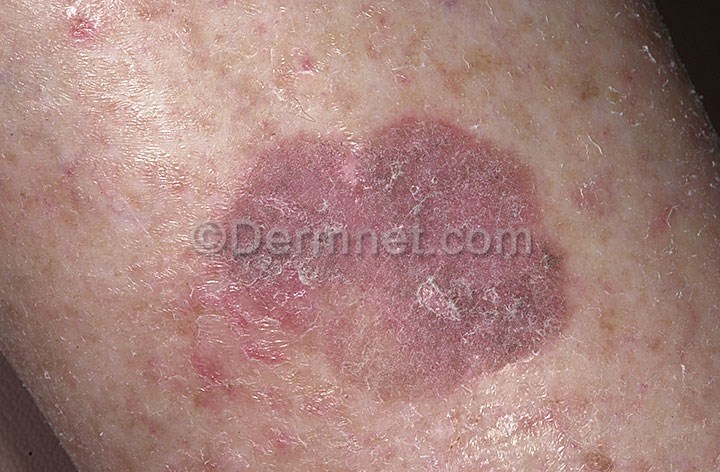
Disease: Actinic Keratosis Basal Cell Carcinoma and other Malignant Lesions